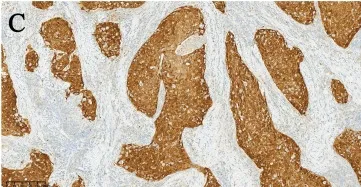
Characteristics of the cervical squamous cell carcinoma and vulvar squamous cell carcinoma for case 1. (C) P16 was diffuse positive in the cervical tumor cells.
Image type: pathology (immunostaining)